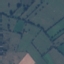
Land use / land cover class: Pasture